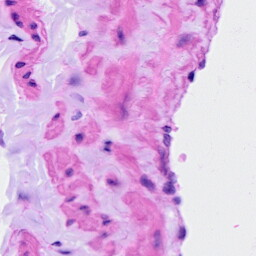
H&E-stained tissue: Ovarian